Question: I am new to most aspects of IIS administration. My requirement is for the URL 'www.mysite.com' to resolve to 'www.mysite.com/myapp' when entered into a browser. However, 'myapp' (not the real name) resides in Default Web Site (see green box) along with another directories that contain some web services (see red box in screenshot) which use port 80. Also, 'www.mysite.com' must run under SSL.
Here's a shot of the current setup. I have obscured the true names a bit.

I need to have 'www.mysite.com' resolve to the app in the green box (call it 'mysite.com/myapp'), but I don't know how to:
1) Set that up, in general.
2) Set that up without impacting the services in the red box.
I've done some reading on host headers and ARR, but it's still not clear to me how to solve the problem.
Thanks.
added screenshot and details.
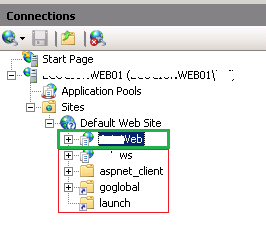
Answer: I tried using IIS <URL> module to look for requests that are for 'www.mysite.com', and then redirect them to 'www.mysite.com/myapp' and that seems to have worked.
I see that the cert error that I get with my self-signed cert is standard, until I add it to my browser's Trusted Root Cert Authority.
I'll upvote the first response to (and first comment on) my question. Thanks for pitching in.